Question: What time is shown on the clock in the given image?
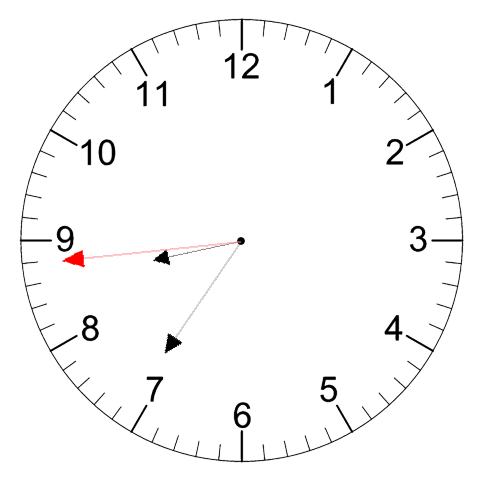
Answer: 08:35:44